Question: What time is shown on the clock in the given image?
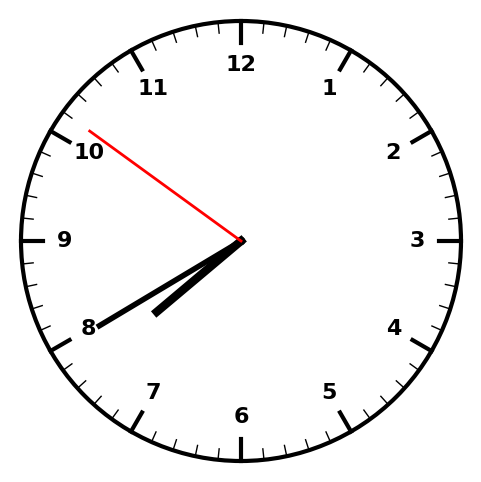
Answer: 07:39:51